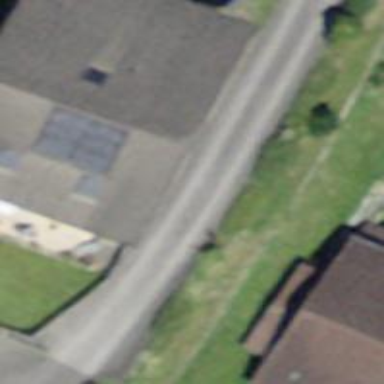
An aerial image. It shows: Driveway leading to service road.